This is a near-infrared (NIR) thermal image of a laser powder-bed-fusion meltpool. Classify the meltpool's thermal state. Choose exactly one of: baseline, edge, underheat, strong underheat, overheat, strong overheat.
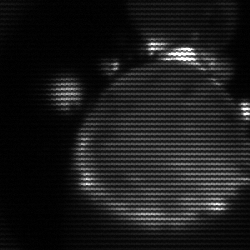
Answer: edge